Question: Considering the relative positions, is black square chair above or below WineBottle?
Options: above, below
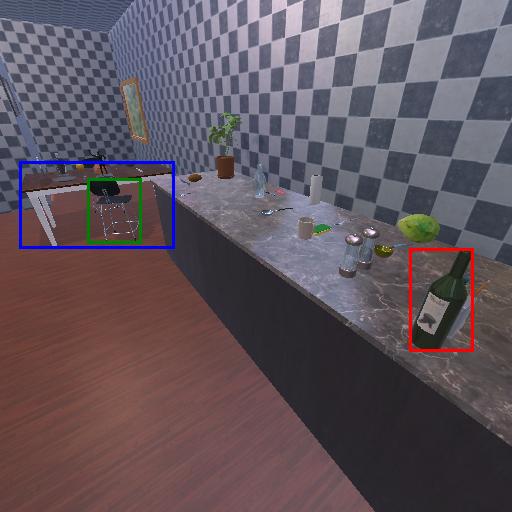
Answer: above